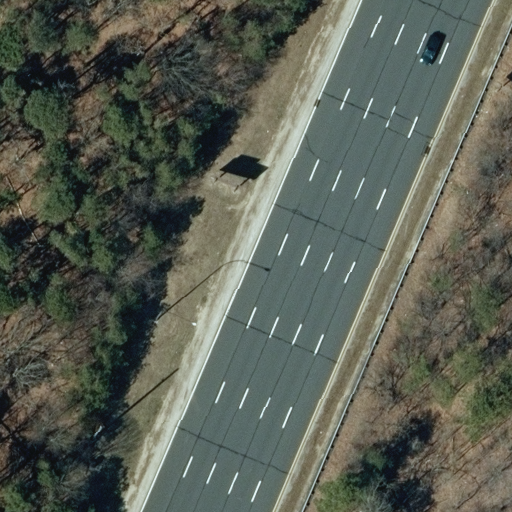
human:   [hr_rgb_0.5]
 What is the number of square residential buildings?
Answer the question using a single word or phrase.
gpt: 0

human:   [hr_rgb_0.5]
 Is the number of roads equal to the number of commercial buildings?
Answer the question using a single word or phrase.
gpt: no

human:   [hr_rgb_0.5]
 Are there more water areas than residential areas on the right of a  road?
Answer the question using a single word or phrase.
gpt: no

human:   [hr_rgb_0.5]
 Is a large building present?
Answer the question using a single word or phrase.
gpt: no

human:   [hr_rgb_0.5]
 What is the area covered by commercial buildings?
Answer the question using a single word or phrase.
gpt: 0m2

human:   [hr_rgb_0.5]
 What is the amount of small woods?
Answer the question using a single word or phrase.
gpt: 0

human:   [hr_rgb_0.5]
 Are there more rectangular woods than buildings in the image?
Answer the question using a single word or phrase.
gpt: yes

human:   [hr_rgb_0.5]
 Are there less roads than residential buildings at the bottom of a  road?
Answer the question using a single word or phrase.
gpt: no

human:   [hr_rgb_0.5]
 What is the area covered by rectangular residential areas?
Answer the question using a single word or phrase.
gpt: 4525m2

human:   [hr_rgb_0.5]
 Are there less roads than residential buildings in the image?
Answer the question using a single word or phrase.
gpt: no

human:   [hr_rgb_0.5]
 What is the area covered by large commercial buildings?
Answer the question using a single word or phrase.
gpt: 0m2

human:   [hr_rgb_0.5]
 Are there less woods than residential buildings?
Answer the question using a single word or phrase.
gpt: no

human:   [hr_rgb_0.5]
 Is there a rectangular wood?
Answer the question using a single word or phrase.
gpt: yes

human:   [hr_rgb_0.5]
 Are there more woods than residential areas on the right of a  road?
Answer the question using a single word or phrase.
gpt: yes

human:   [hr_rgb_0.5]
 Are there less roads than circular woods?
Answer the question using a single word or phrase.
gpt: no

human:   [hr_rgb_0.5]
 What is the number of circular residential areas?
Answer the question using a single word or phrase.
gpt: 0

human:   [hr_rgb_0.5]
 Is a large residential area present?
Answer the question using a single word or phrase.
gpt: yes

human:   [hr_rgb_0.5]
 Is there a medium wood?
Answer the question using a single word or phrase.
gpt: no

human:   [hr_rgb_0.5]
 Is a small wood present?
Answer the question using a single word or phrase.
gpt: no

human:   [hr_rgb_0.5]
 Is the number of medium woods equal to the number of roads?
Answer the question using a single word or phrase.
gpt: no

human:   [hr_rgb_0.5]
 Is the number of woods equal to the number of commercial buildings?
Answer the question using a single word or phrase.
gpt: no

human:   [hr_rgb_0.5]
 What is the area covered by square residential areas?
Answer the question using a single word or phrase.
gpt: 0m2

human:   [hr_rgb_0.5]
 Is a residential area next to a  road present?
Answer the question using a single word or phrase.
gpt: yes

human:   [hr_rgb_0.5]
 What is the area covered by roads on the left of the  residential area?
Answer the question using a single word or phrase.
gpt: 0m2

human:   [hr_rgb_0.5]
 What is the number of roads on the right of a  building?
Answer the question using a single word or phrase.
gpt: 0

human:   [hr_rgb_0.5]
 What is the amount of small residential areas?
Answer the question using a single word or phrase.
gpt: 0

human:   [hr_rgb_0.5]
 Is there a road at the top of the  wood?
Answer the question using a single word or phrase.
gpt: no

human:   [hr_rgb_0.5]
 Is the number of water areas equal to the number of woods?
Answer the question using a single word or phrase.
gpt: no

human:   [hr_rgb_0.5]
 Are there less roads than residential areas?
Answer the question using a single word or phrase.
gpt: no

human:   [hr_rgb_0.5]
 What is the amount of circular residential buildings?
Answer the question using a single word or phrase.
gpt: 0

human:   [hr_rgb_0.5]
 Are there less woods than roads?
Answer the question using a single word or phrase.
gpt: yes

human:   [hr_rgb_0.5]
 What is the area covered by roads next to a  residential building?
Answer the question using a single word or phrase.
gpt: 0m2

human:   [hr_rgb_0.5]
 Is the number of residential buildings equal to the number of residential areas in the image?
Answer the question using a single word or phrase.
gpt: no

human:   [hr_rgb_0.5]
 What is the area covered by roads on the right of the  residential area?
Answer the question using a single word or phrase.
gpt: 0m2

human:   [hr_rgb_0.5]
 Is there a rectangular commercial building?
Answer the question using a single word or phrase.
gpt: no

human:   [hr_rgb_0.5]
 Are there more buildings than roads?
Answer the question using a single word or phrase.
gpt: no